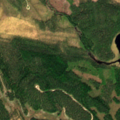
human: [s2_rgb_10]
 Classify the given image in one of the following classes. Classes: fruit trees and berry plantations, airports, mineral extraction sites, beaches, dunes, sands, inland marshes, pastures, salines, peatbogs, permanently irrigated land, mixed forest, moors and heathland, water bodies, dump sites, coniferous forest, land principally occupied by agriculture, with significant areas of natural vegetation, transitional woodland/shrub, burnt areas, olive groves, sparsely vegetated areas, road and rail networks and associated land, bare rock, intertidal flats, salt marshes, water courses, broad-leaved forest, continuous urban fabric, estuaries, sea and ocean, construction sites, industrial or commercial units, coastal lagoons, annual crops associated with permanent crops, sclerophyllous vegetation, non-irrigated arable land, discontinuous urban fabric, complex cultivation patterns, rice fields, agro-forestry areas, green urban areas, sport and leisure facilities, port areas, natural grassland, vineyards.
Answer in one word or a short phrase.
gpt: coniferous forest, mixed forest, transitional woodland/shrub